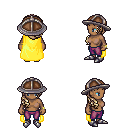
a pixel art fantasy rpg character, female body template, human, dark skin, yellow cape, magenta pants, white blonde right-swept hairstyle, chain helm, bracelets, metal boots, four views (front, back, left, right), 2x2 character sprite sheet, small pixel art, hard edges, no anti-aliasing